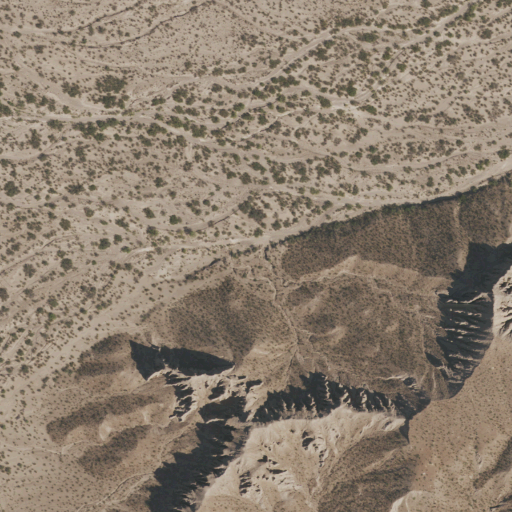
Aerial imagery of valley in Texas named Hog Canyon containing only shrub